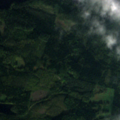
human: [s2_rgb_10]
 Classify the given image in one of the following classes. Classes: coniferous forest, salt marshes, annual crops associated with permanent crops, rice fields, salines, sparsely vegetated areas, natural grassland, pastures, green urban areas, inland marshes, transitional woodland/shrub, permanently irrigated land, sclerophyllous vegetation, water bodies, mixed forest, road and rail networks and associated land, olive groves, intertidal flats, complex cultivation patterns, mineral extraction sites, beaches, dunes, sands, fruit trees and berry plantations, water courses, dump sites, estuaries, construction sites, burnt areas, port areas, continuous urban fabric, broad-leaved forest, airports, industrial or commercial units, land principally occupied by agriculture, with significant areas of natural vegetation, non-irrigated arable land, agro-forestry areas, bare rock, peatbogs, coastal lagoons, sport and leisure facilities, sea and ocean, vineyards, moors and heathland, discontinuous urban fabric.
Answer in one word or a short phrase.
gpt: coniferous forest, mixed forest, water bodies